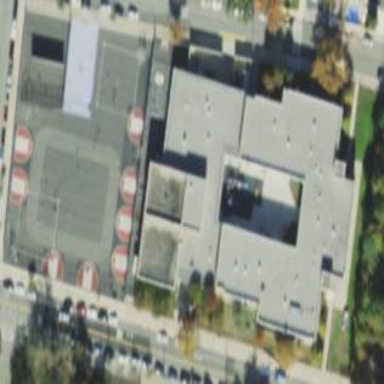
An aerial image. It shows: School.